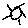
Label: sun